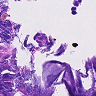
Metastatic tissue present: no